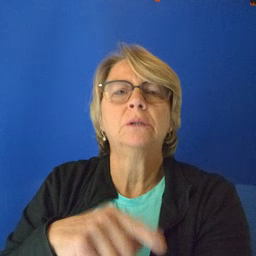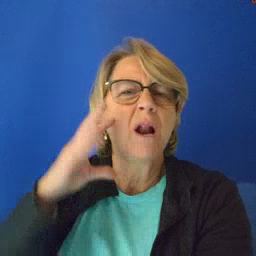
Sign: first